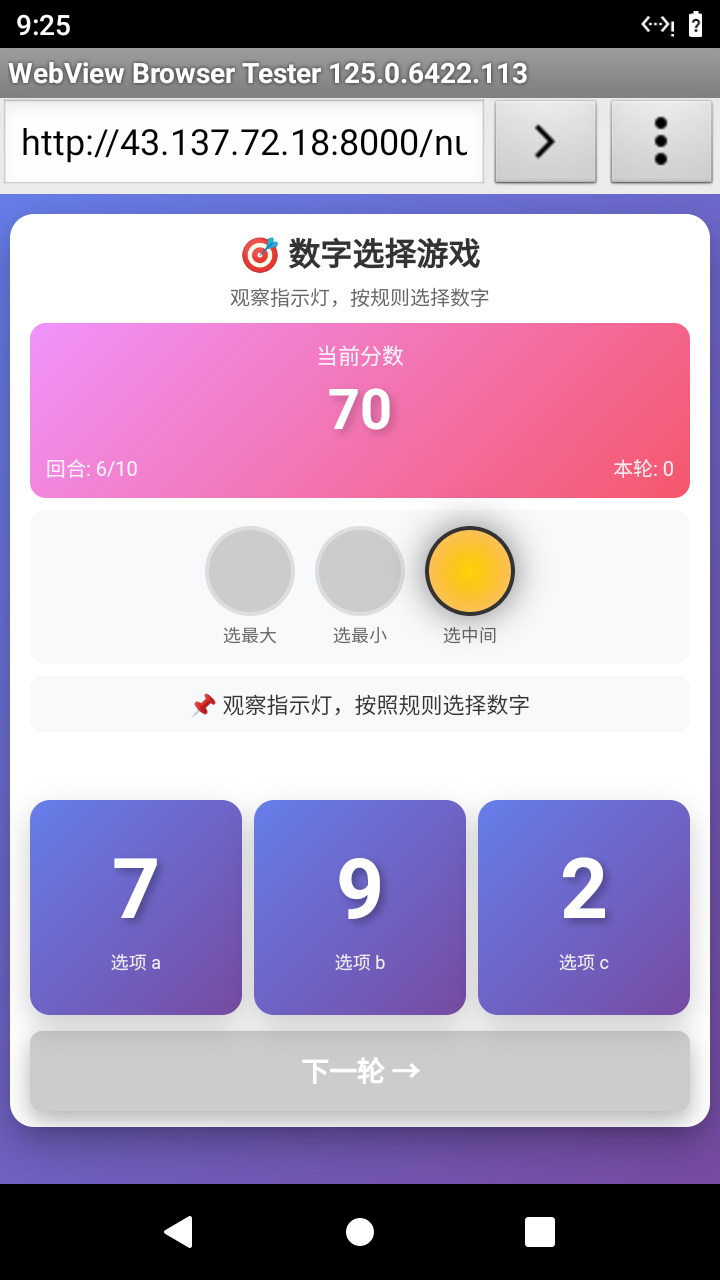

Select the correct number based on the traffic light color.
Answer: 0